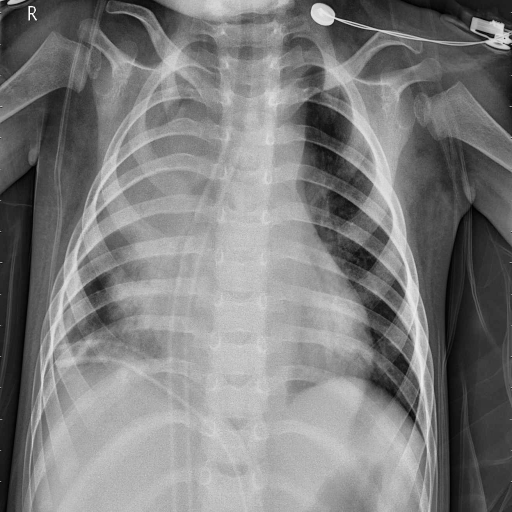
Finding: PNEUMONIA